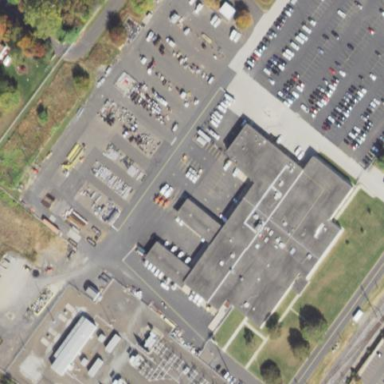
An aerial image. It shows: Industrial area enclosed by fence.